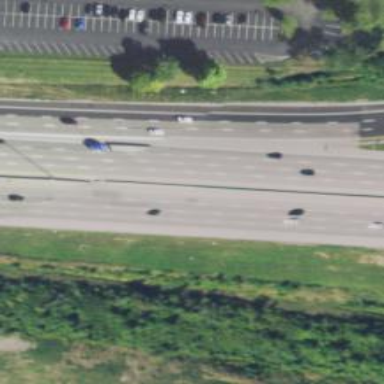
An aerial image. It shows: Motorway with embankment.